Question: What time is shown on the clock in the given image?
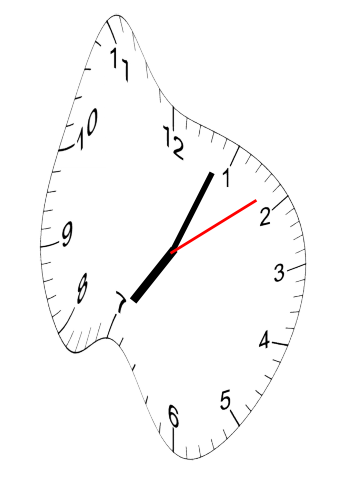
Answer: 07:04:09